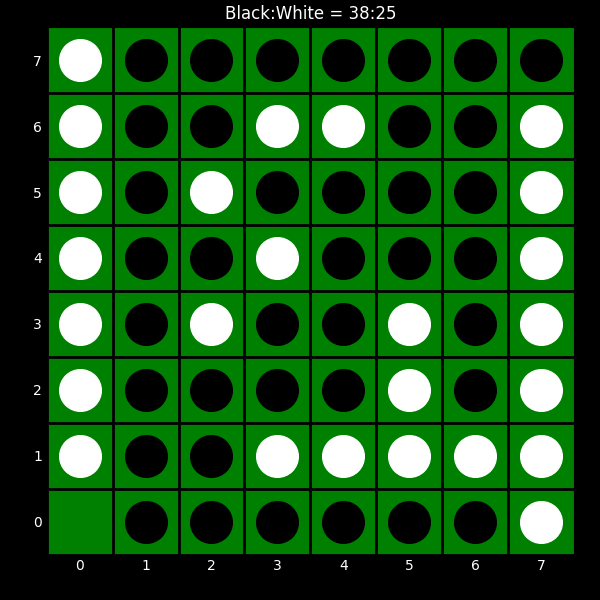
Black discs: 38
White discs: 25